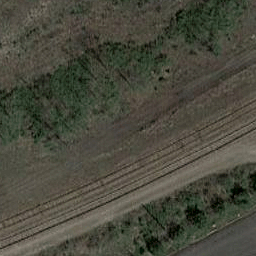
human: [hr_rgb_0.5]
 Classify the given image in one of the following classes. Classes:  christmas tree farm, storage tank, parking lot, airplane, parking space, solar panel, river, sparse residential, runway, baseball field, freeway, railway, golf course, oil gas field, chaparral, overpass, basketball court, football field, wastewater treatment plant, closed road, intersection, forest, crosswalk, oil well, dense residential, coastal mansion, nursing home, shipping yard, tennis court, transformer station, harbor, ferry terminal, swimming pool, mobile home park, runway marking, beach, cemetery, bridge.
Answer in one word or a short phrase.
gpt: railway